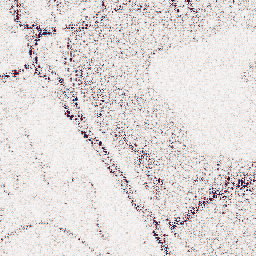
Category: wavelet
Decomposition family: wavelet_dwt
Decomposition parameters: wavelet: sym4
level: 1
Upsampling method: quintic
Upsampling parameters: scale: 4
Upsampling scale: 4